Aerial crown-view tile of a tropical tree (Barro Colorado Island, Panama), acquired 20250414:
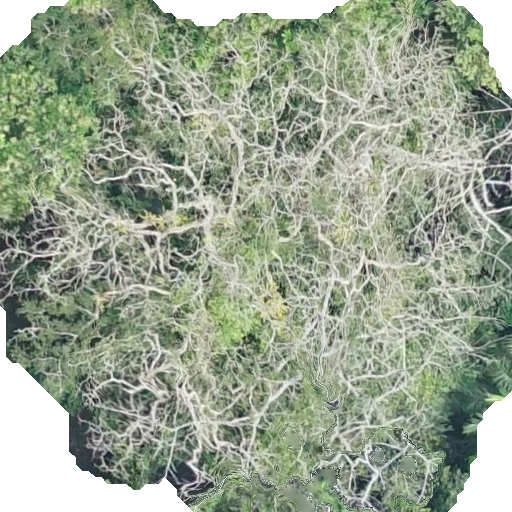
Species: Platypodium elegans
GBIF accepted scientific name: Platypodium elegans
Crown area: 380.795 m²